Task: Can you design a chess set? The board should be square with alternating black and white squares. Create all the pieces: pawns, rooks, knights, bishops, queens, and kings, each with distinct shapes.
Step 3655:
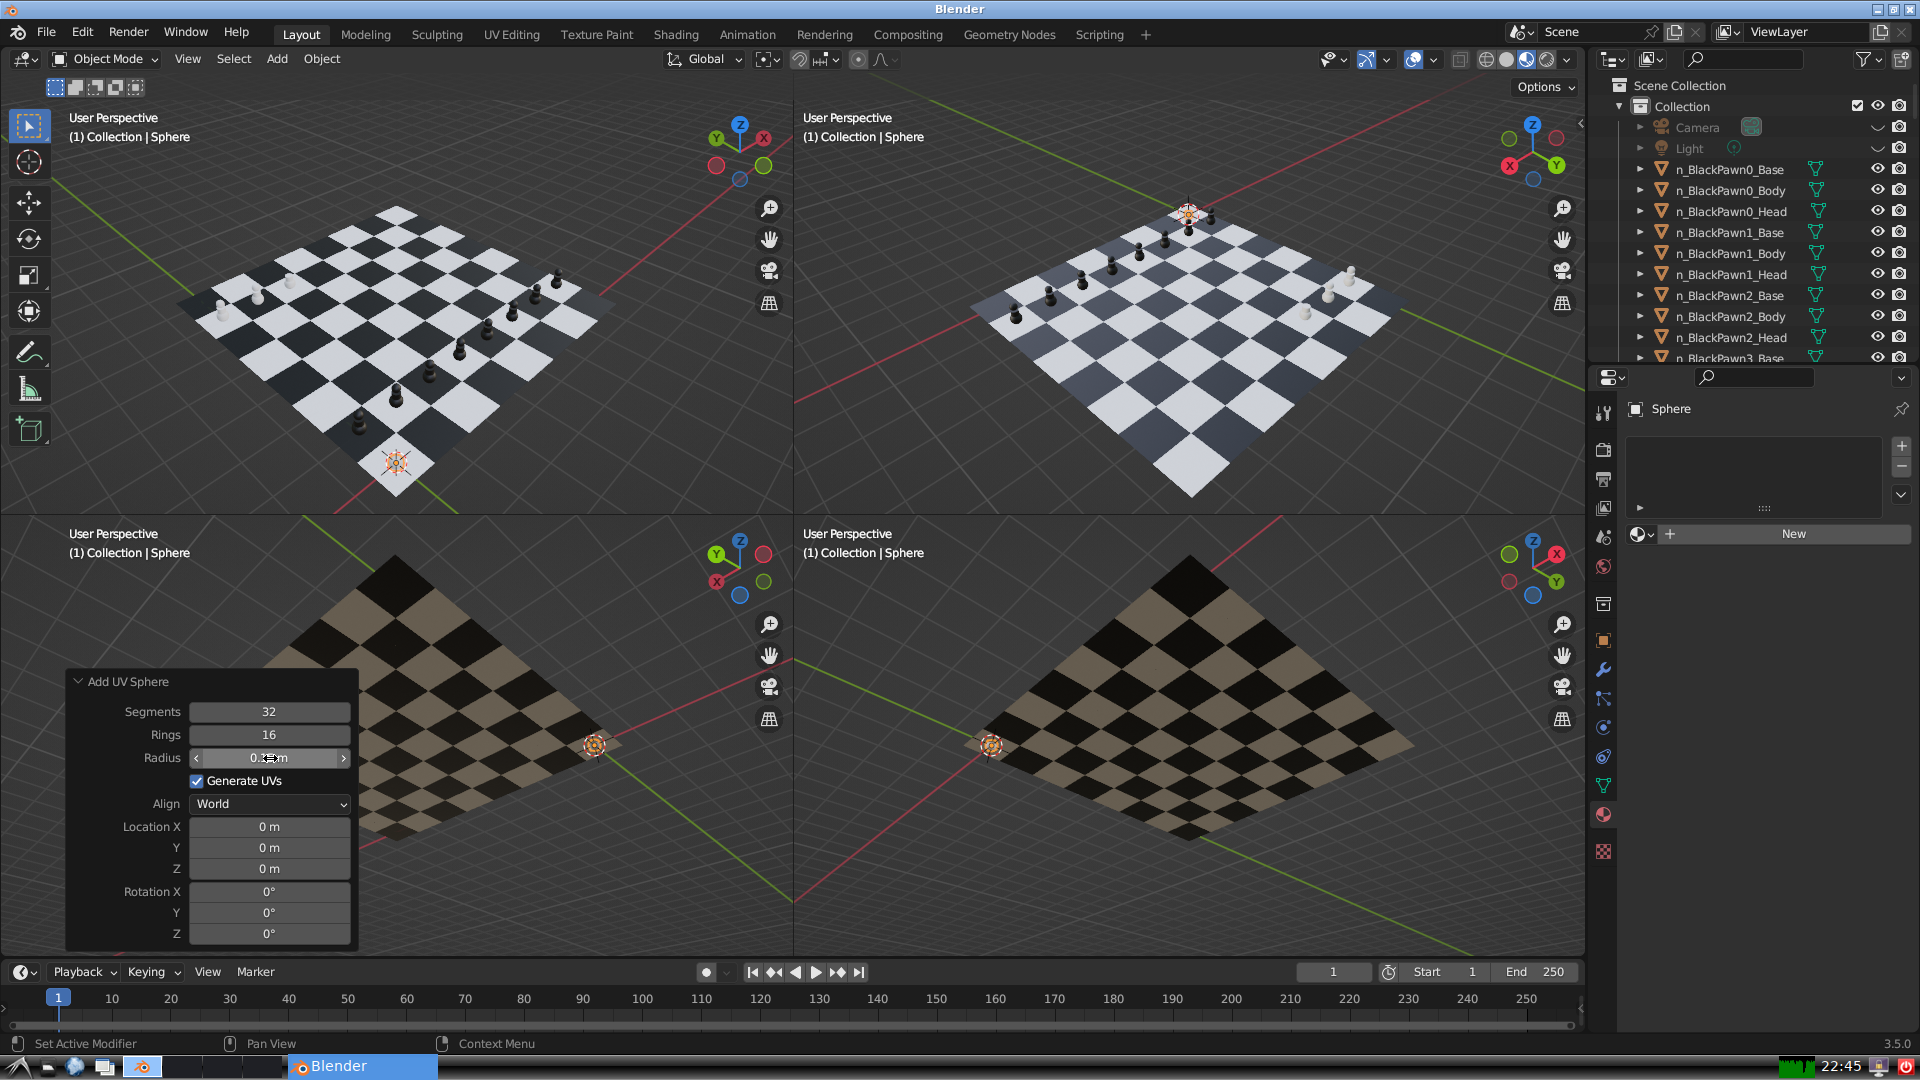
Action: click: no